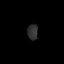
Tissue: lung
Cell type: Endothelial cells
Senescence score: 0.208
Nuclear area (px): 160
Mean DAPI intensity: 47.294